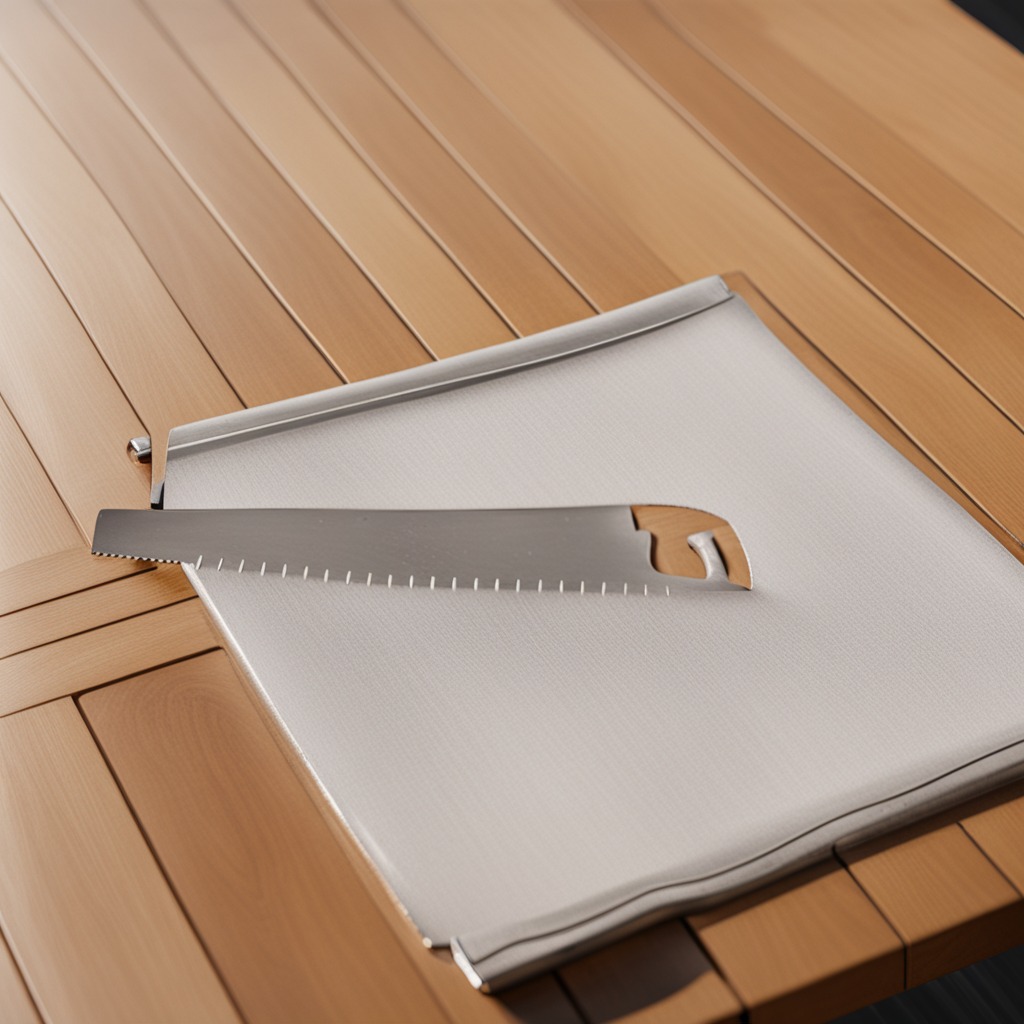
A metal saw is lying on the wooden table in the outdoor workshop.